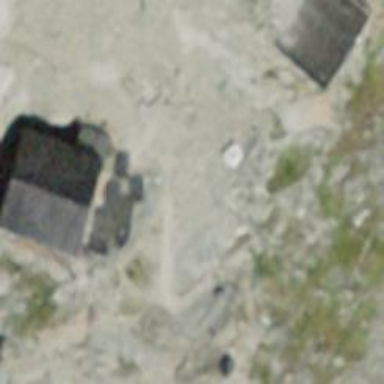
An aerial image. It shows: Basic hut shelter.